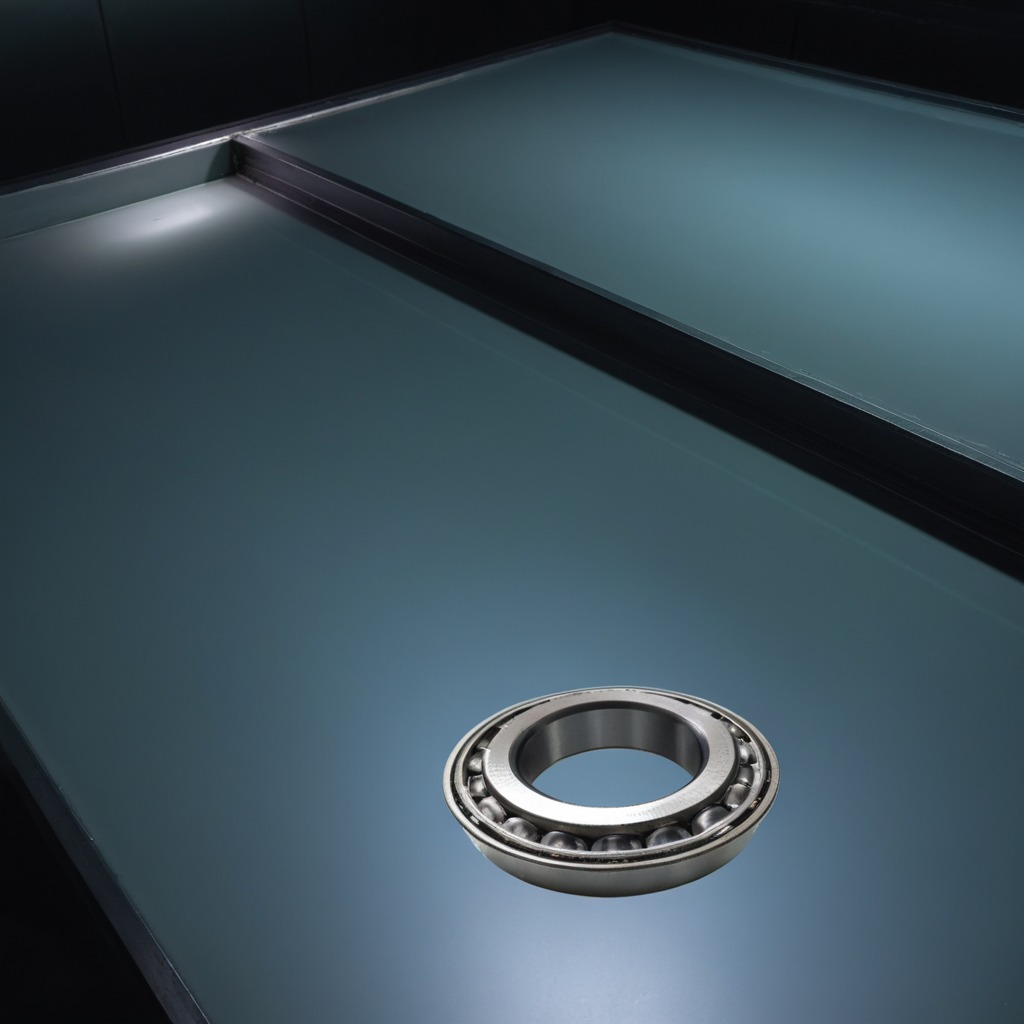
A metal ball bearing is lying on the clean empty table in a railway signal maintenance room.